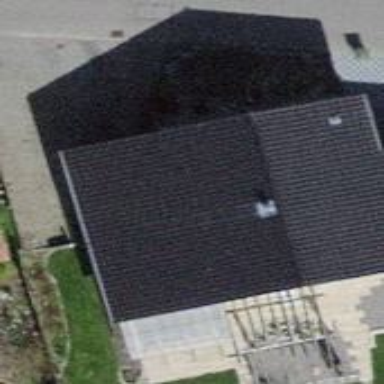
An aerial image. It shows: Building with tiled roof.